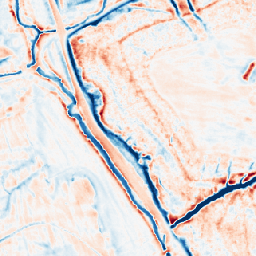
Category: multiscale
Decomposition family: dog_multiscale
Decomposition parameters: sigma_ratio: 1.4
n_scales: 6
base_sigma: 0.5
Upsampling method: area
Upsampling parameters: scale: 8
Upsampling scale: 8